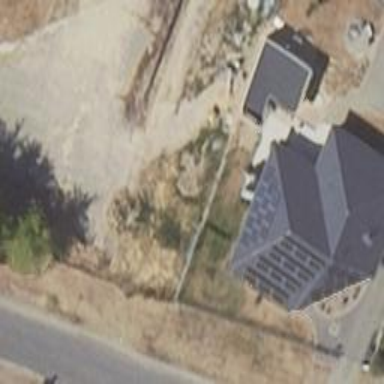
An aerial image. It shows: Detached building.